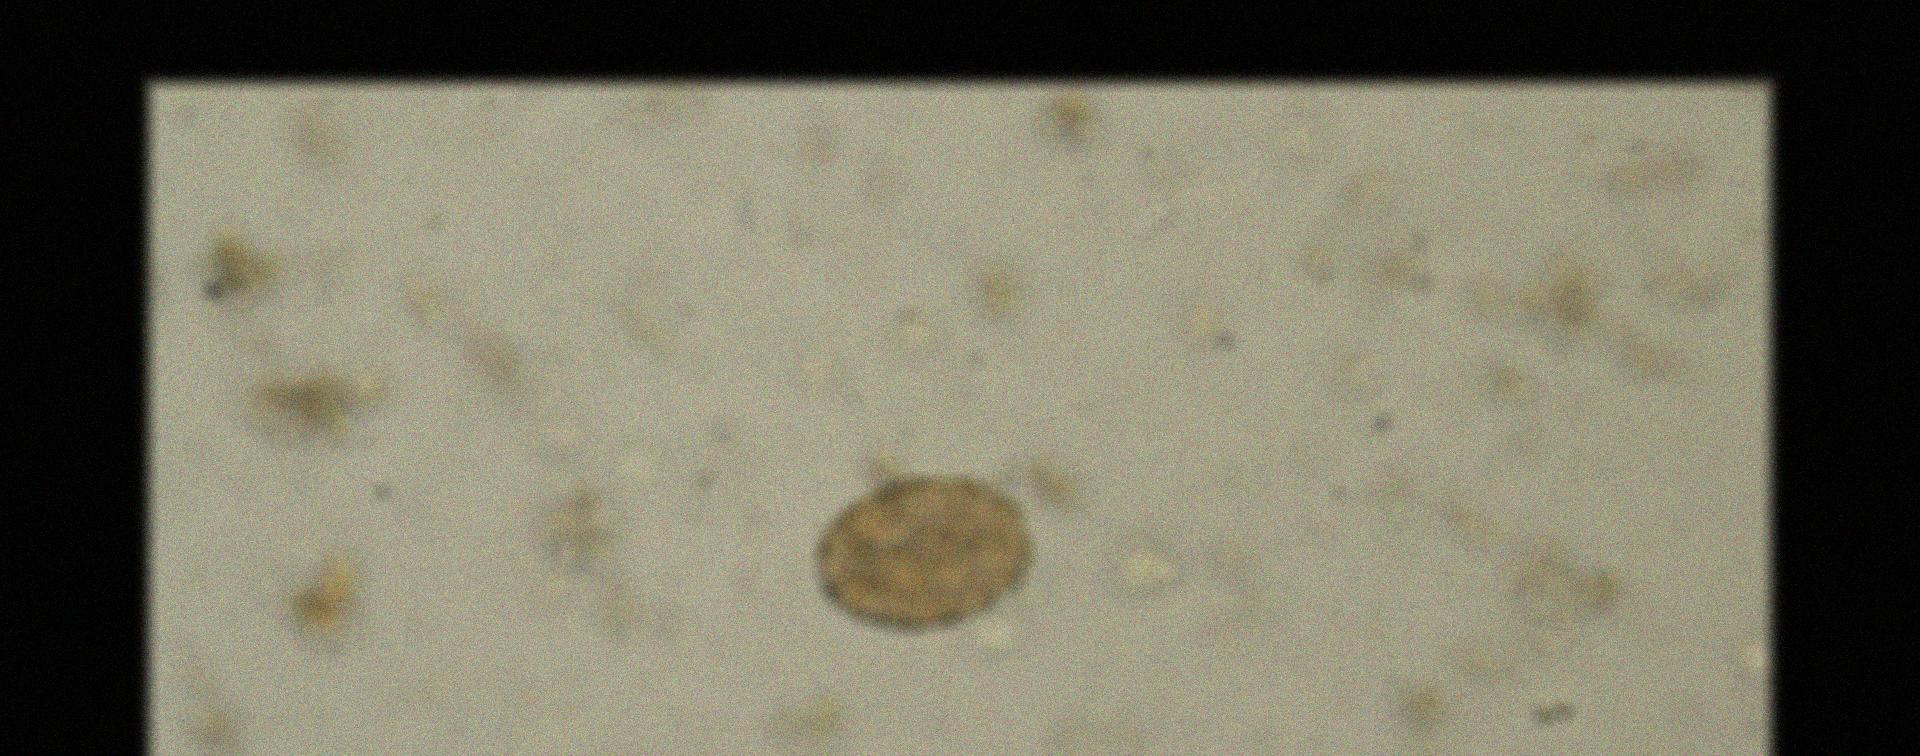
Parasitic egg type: Ascaris lumbricoides